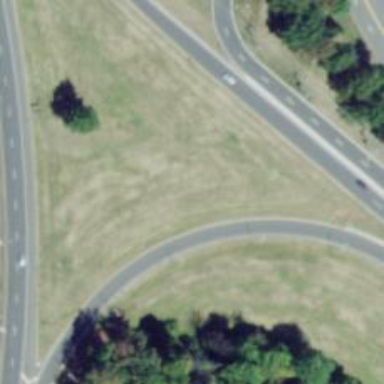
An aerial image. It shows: Trunk link highway.